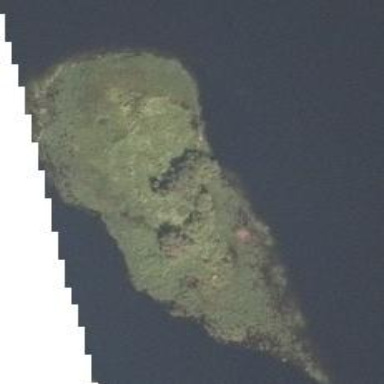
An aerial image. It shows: Islet.